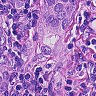
Metastatic tissue present: yes